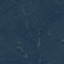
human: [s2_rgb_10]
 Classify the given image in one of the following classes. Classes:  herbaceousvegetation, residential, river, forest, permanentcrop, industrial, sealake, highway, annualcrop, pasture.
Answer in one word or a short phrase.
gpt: Forest